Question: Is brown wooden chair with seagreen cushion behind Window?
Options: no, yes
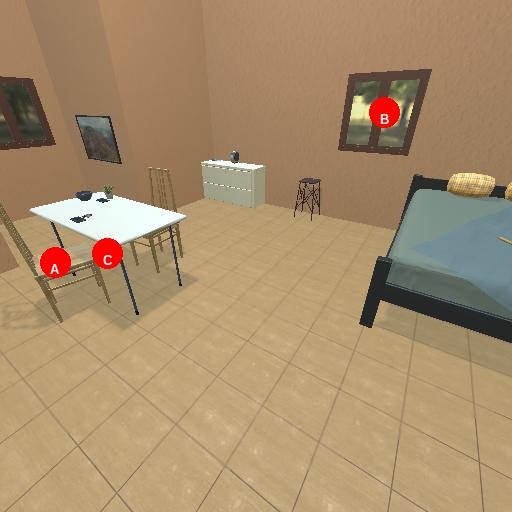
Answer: no